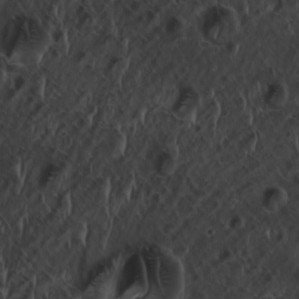
Label: non_frost